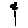
Label: flower